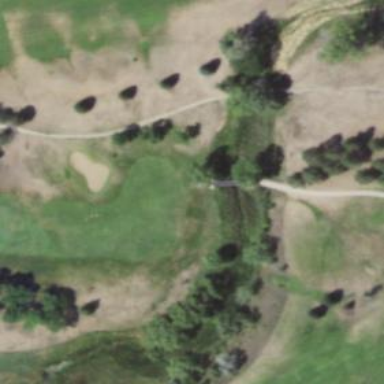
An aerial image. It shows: Service road that includes bridge over golf cart path.